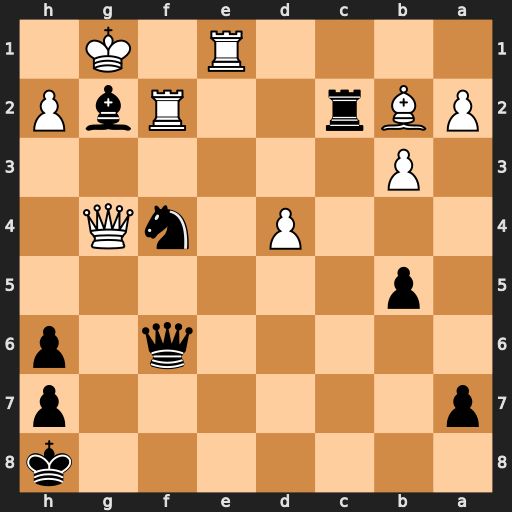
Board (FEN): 7k/p6p/5q1p/1p6/3P1nQ1/1P6/PBr2RbP/4R1K1
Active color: b
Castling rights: -
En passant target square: -
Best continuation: Nh3+ Kxg2 Qxf2+ Kxh3 Qxh2#